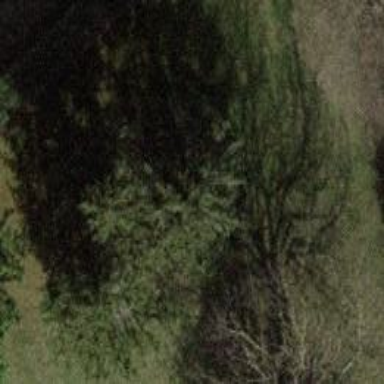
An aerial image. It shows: Evergreen needle-leaved tree.